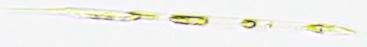
Label: Rhizosolenia